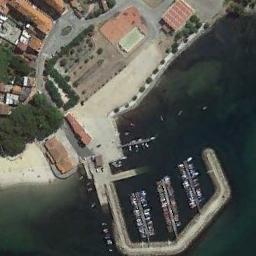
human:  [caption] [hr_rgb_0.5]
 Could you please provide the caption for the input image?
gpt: Many ships are in the harbor .

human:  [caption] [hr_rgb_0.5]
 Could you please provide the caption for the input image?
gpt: The harbor with lots of neatly docked boats is next to a beach, Some buildings and trees .

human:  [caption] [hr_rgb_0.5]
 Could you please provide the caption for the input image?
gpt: There are many ships lined up on the sea next to the harbor surrounded by roads .

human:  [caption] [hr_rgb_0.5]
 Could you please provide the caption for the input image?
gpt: Harbor ships come in all shapes and sizes .

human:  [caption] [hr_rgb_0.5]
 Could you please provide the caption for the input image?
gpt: There are some brown buildings beside the harbor with some ships .